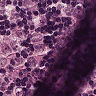
Metastatic tissue present: yes